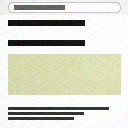
Screen state: on